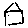
Label: house